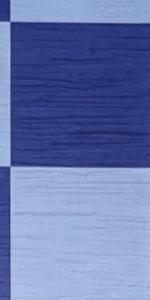
Label: Empty